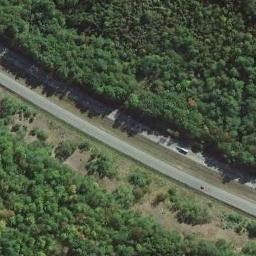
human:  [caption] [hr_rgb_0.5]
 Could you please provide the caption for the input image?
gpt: A straight freeway goes through the forest with many dark green trees .

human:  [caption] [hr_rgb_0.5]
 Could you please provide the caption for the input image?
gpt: There are large green forests around the freeway and there are two cars on the freeway .

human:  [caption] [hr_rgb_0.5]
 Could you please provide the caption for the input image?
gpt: There was only one big truck on the highway .

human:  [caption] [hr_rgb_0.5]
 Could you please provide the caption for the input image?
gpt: The freeway goes through the forest with a car .

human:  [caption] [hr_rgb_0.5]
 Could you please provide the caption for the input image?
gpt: There are many green trees beside the freeway .